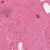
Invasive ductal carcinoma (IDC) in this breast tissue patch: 0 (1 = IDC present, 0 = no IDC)